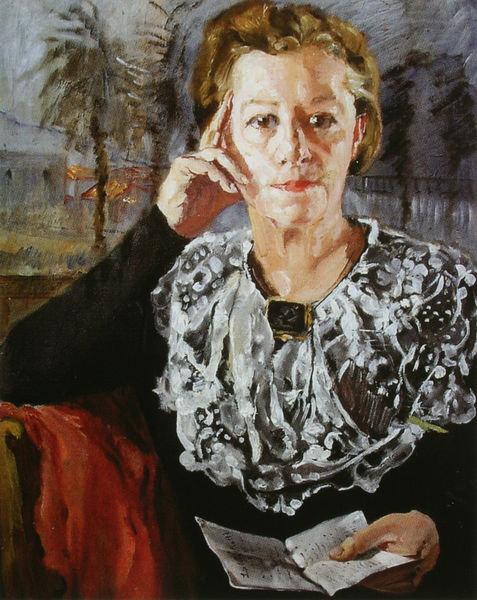
Titel: Selbstbildnis
Künstler: Charlotte Berend-Corinth
Institution: Privatbesitz
Schlagwörter: baum, dunkel, hand, haut, himmel, kopf, schatten, weiß, bäume, impressionismus, sitzen, braun, daumen, frau, frisur, grau, haar, hell, kleid, licht, mund, nase, schmuck, schwarz, stirn, straße, stützen, blick, haus, rot, tuch, zaun, malerei, blond, augen, gesicht, kragen, mensch, spitze, ärmel, bildnis, hals, hände, portrait, porträt, öl, haare, realismus, stoff, spitzen, brosche, frontal, lippen, schultern, aussicht, schrift, wangen, papier, kette, tannen, lehnen, weiblich, glanz, lesen, menzel, nachdenklich, rüschen, aufstützen, oberkörper, corinth, denken, bürgertum, liebermann, gedanke, brief, palmen, korinth, spitzenkragen, anlehnen, wittwe, vorne, grübeln, damenbildnis, ende 19. jahrhundert, bame, brief frau kragen portrait, frnotal